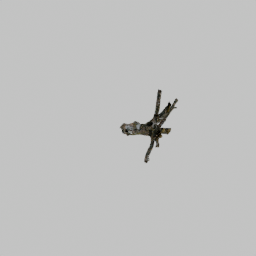
Label: nature